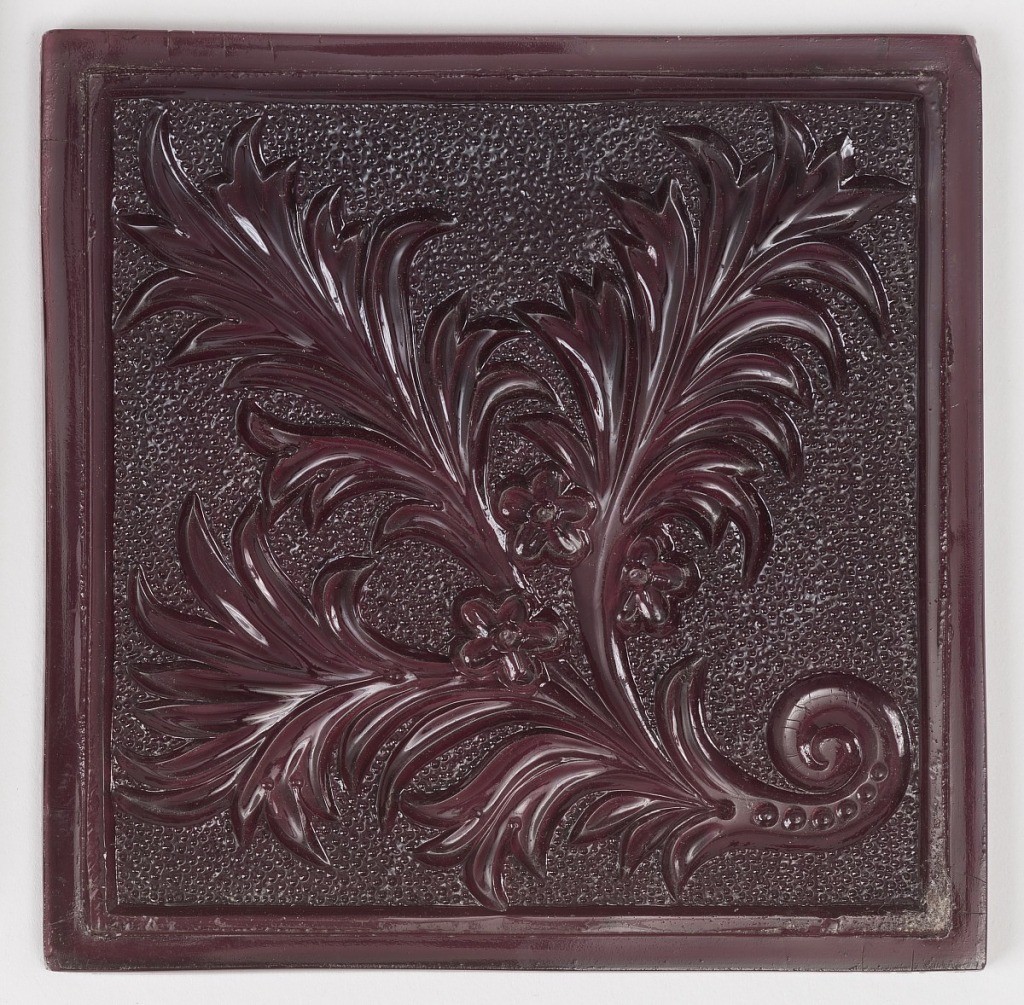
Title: Pane
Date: ca. 1880
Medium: Pressed glass
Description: Purple. On a rough surface, from a beaded scroll in one corner radiate four serrated leave disposed irregularly about three daisies.